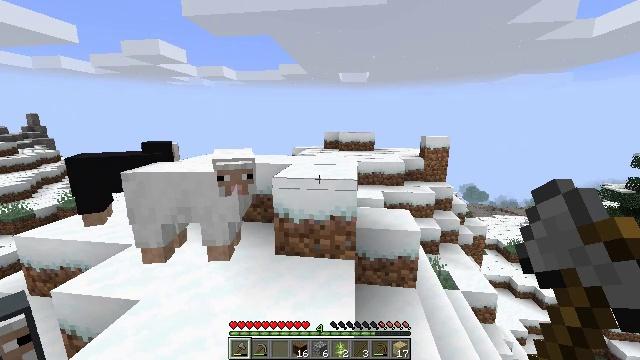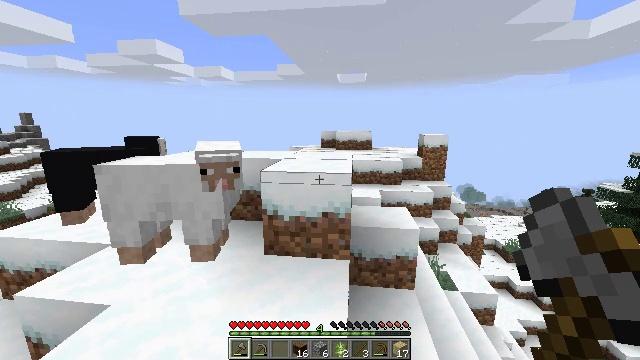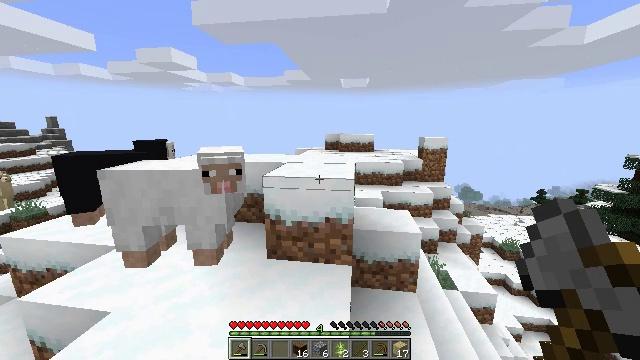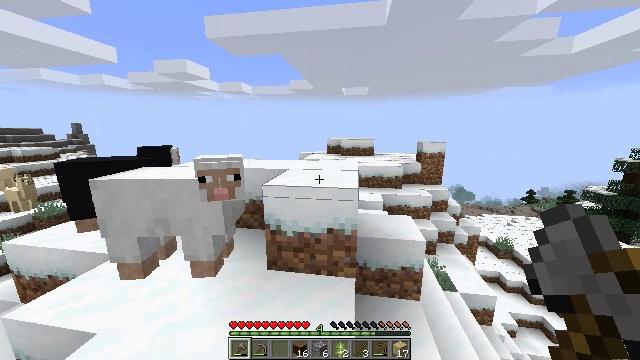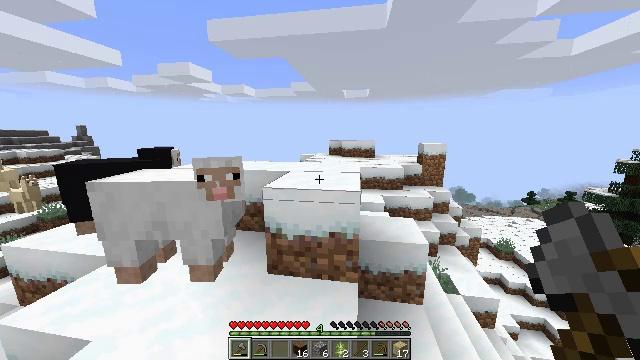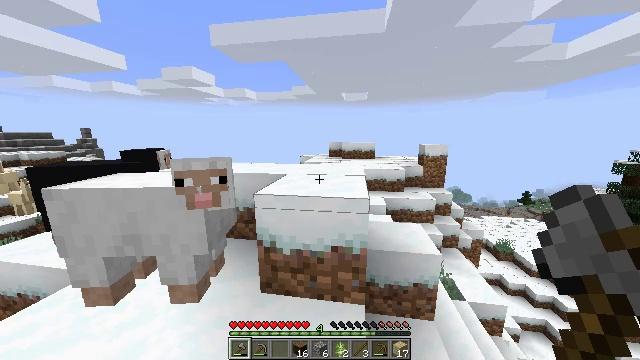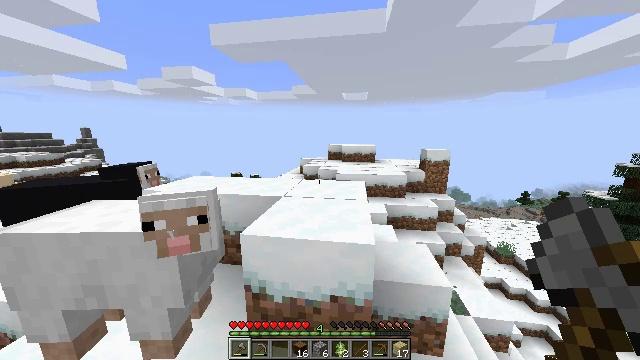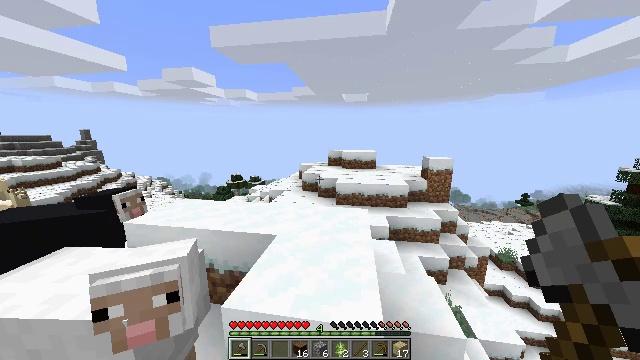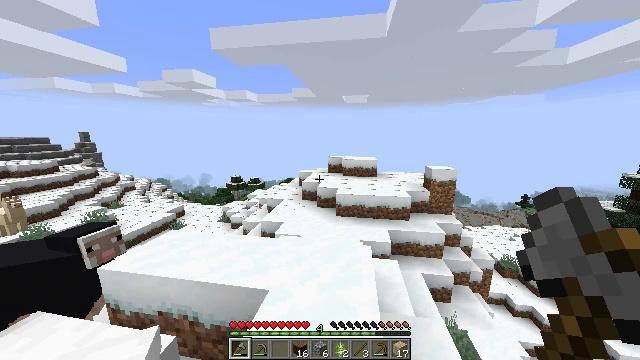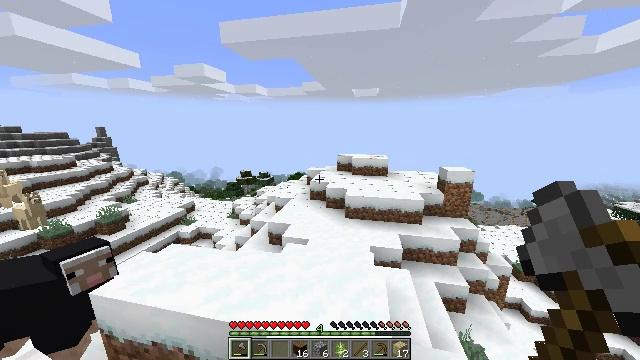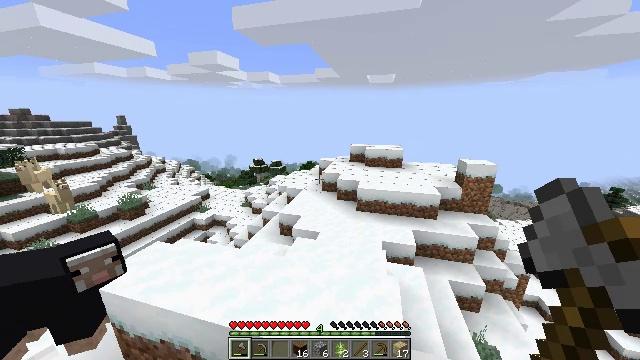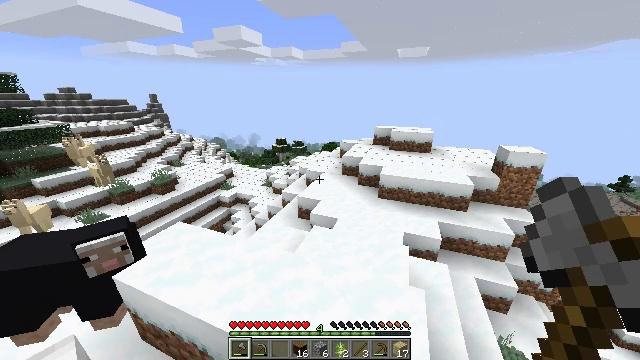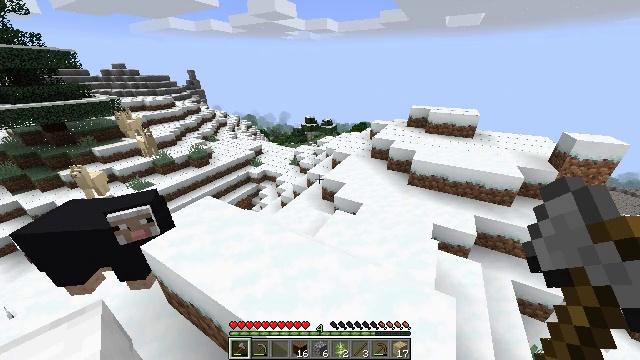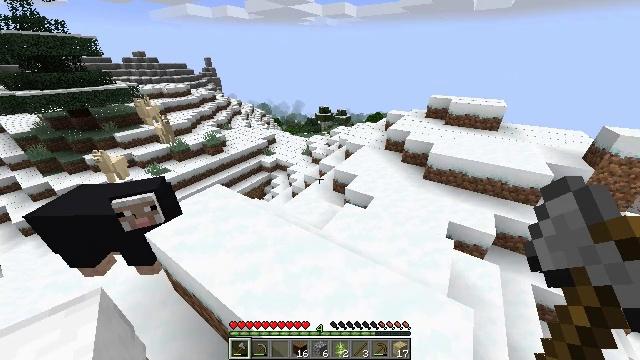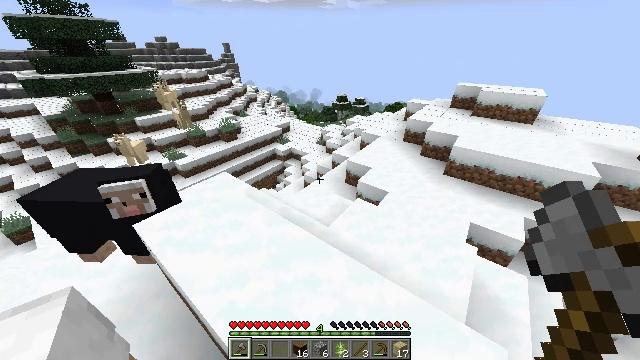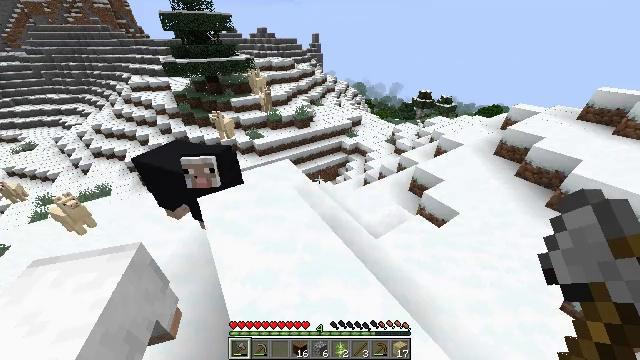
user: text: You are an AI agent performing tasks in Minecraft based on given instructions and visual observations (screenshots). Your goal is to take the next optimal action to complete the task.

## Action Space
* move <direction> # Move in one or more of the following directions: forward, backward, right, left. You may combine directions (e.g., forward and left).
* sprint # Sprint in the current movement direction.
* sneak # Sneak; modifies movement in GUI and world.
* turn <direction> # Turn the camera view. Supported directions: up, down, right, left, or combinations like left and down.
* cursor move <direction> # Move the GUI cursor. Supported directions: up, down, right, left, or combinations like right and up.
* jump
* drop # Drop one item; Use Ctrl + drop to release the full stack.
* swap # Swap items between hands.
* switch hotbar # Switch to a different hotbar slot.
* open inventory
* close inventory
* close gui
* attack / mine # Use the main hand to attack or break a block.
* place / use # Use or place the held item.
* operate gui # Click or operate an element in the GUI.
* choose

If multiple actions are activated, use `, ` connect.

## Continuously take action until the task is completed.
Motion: motion action
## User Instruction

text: Gather poppy from the ground.
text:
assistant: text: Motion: move forward, sprint
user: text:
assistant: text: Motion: move forward, sprint, turn left
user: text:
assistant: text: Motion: move forward, sprint
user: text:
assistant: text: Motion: move forward, sprint
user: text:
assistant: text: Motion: move forward, sprint
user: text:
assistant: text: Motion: move forward, sprint, jump
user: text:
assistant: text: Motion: move forward, sprint, jump
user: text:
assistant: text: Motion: move forward, sprint, jump
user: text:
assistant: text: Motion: move forward, sprint, turn left and down
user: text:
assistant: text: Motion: move forward, sprint, turn left and down
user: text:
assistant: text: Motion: move forward, sprint, turn left and down
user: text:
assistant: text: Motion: move forward, sprint, turn left and down
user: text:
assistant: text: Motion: move forward, sprint, turn left and down
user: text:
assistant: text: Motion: move forward, sprint, turn left and down
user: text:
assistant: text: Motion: move forward, sprint, turn left and down
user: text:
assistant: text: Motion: turn left
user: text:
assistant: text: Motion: turn left and up
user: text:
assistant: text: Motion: turn left and up
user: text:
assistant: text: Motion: no_op
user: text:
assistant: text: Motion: turn left and up
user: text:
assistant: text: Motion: move forward and move right, turn left
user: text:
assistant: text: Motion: move forward and move right, turn left
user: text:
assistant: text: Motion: move forward and move right, turn left
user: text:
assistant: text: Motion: move forward and move right, turn left
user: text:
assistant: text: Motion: move forward and move right, turn left
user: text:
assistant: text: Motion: move forward and move right, turn left and down
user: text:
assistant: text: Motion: move forward, turn left
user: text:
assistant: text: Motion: no_op
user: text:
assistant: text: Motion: turn left
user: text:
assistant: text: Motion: turn left